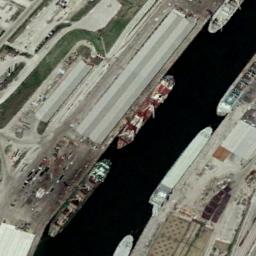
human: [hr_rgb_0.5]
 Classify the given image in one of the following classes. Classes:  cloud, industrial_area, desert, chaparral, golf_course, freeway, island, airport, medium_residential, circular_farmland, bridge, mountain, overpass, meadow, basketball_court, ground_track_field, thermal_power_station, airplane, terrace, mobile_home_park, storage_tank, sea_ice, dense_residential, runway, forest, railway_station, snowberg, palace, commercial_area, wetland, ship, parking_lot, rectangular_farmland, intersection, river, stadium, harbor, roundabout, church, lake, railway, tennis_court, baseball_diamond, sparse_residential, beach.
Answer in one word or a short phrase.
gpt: ship